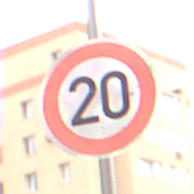
Verkehrszeichen: Geschwindigkeit20
Umgebung: Outdoor, Urban
Tageszeit: MorningAfternoon
Wetter: Overcast
Licht: Natural
Jahreszeit: NotSpecified
Kontrast: LowContrast